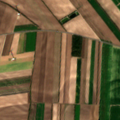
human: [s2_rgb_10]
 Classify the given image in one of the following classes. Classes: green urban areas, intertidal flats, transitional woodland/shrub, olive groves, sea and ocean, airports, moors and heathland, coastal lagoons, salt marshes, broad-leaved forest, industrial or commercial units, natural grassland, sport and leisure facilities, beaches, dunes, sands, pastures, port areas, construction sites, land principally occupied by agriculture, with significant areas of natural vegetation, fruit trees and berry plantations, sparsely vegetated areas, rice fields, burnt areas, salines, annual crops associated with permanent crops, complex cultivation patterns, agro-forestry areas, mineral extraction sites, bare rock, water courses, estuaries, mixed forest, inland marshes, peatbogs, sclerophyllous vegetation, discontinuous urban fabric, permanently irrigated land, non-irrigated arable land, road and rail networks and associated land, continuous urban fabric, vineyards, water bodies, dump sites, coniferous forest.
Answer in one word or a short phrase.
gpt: non-irrigated arable land